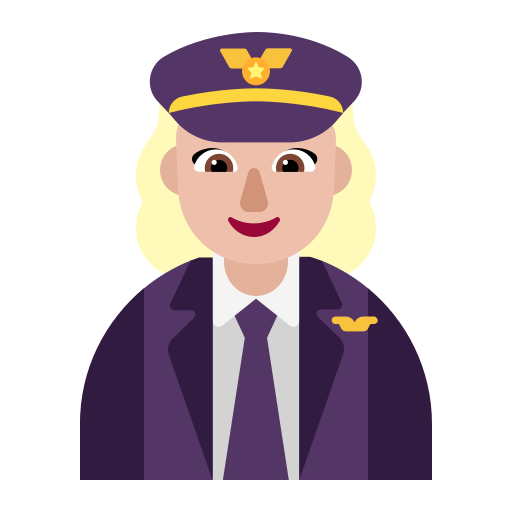
woman pilot flat  light